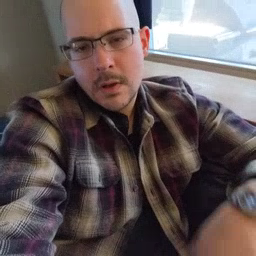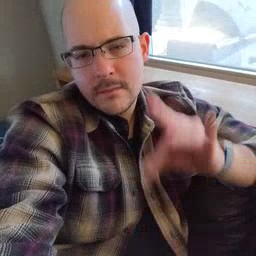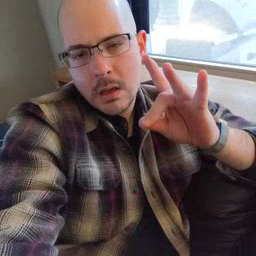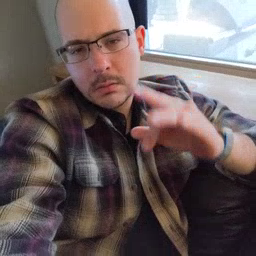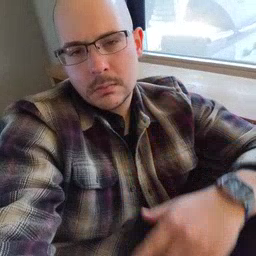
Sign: find